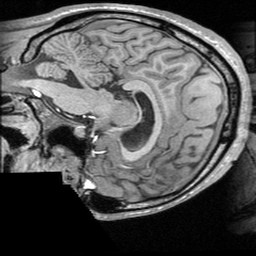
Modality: T1w
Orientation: sagittal